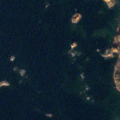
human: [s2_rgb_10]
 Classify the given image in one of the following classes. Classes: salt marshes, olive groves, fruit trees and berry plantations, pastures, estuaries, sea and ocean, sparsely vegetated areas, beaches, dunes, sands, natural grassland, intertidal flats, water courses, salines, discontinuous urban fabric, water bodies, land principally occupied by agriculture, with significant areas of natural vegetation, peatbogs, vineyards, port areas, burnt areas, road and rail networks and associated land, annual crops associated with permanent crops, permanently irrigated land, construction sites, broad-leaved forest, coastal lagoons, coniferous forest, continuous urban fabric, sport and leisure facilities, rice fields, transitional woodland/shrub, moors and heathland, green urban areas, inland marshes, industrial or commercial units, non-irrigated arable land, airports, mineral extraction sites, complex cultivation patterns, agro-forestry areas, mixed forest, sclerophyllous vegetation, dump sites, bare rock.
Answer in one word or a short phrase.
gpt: mixed forest, sea and ocean